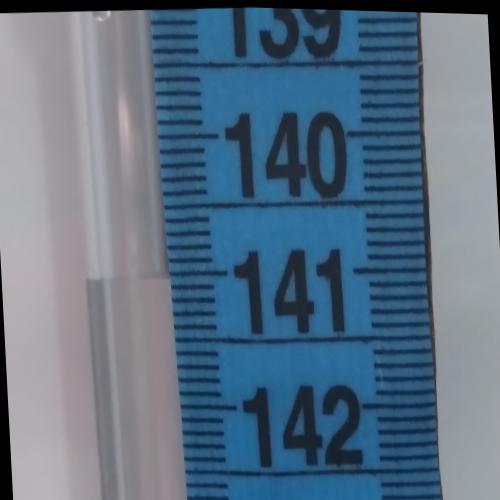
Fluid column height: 141.0 cm